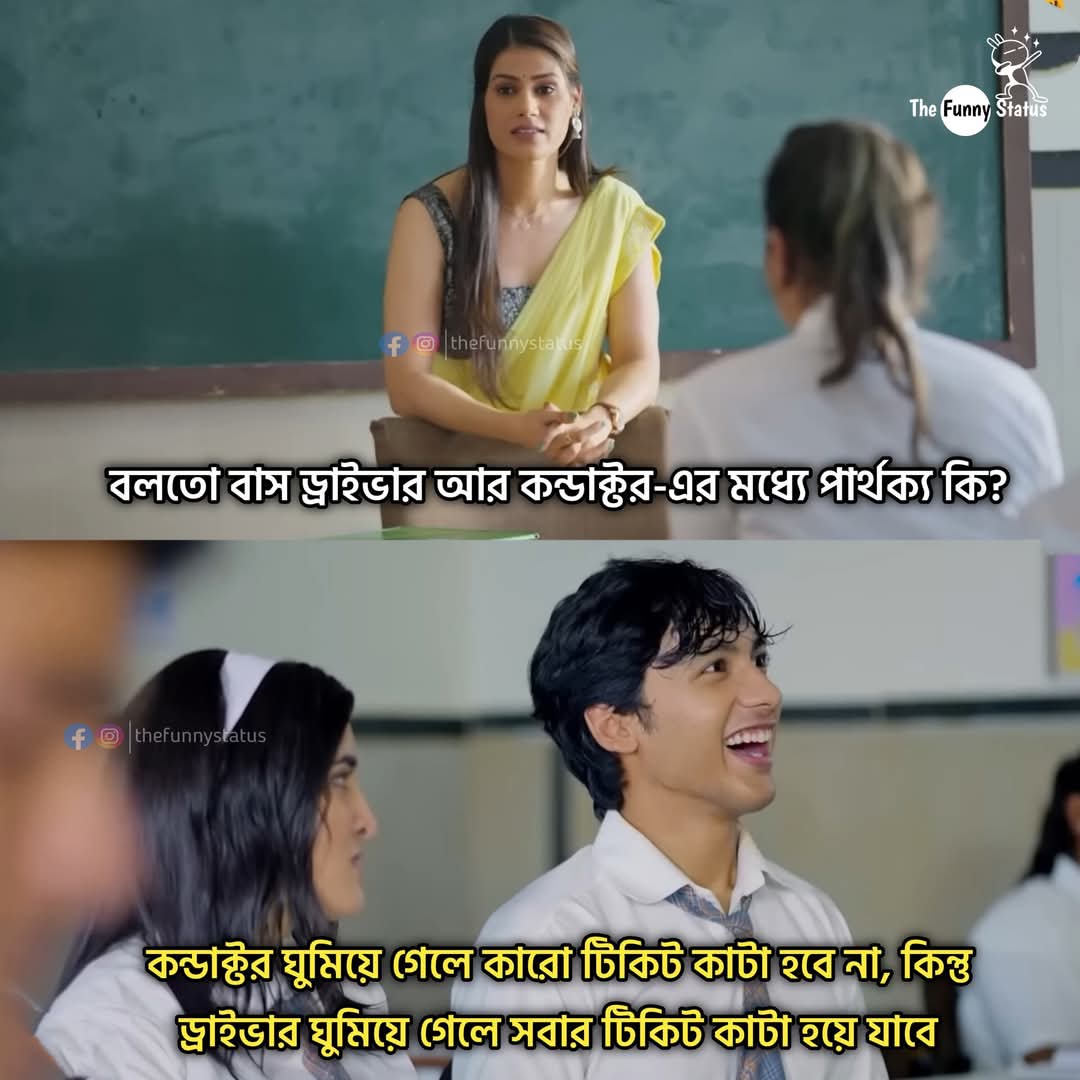
Text: বলতো বাস ড্রাইভার আর কন্ডাক্টর-এর মধ্যে পার্থক্য কি?
কন্ডাক্টর ঘুমিয়ে গেলে কারো টিকিট কাটা হবে না, কিন্তু ড্রাইভার ঘুমিয়ে গেলে সবার টিকিট কাটা হয়ে যাবে
Label: Non Hate